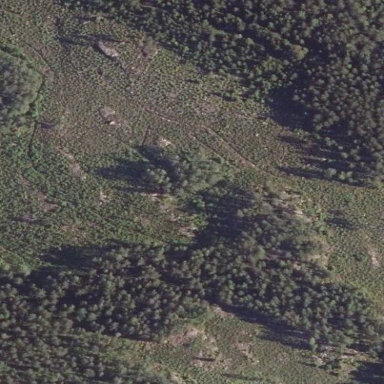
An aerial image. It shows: Clearcut man-made area surrounded by scrub vegetation.